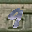
Label: 9